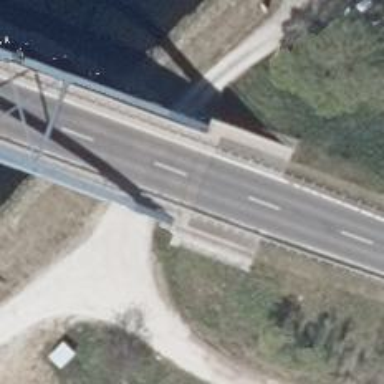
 crossing over bridge with arch structure."